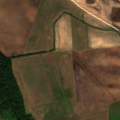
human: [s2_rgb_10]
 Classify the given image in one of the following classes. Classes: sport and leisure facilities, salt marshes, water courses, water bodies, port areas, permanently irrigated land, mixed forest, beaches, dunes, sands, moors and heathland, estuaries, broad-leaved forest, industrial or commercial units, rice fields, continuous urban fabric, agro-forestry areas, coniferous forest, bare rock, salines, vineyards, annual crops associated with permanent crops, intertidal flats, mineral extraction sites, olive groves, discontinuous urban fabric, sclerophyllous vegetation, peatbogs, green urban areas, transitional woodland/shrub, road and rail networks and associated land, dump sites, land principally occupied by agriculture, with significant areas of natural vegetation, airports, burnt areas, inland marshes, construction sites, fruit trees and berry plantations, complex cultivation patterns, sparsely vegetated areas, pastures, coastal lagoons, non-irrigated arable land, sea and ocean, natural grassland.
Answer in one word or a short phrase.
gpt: non-irrigated arable land, complex cultivation patterns, land principally occupied by agriculture, with significant areas of natural vegetation, broad-leaved forest, transitional woodland/shrub